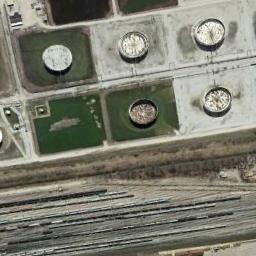
Label: storage tanks